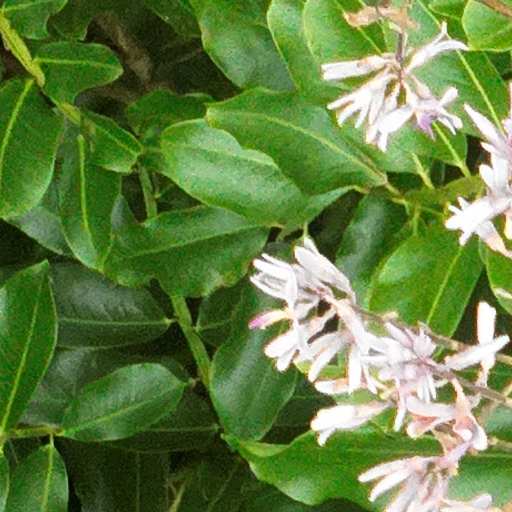
Species: Dipteryx oleifera
GBIF accepted scientific name: Dipteryx oleifera
Crown area (m\u00b2): 146.941